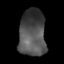
Tissue: lung
Cell type: Endothelial cells
Senescence score: 0.1587
Nuclear area (px): 1222
Mean DAPI intensity: 78.95